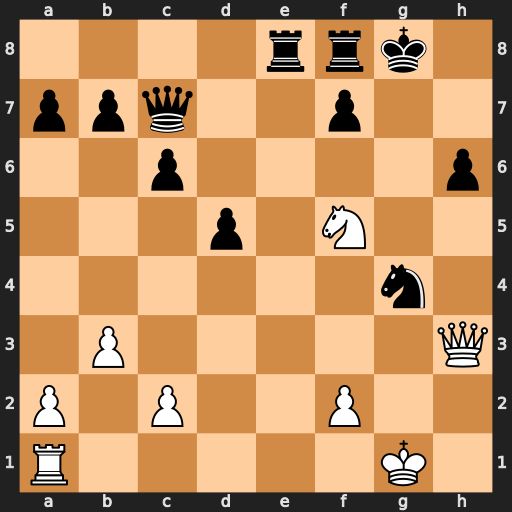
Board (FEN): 4rrk1/ppq2p2/2p4p/3p1N2/6n1/1P5Q/P1P2P2/R5K1
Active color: w
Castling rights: -
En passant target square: -
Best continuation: Qxg4+ Kh7 Qg7#